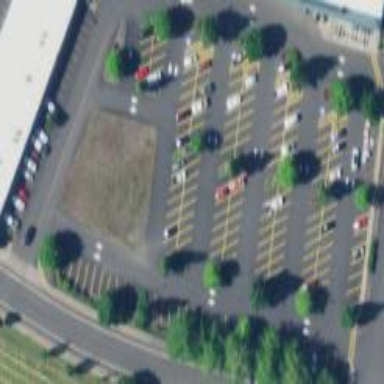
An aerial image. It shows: Parking area with asphalt surface.